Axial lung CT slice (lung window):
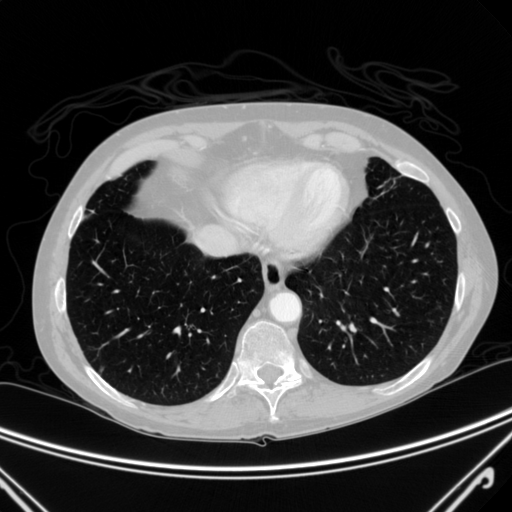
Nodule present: no